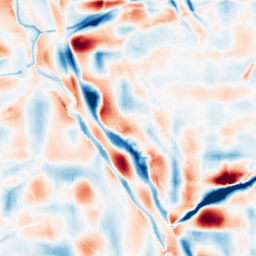
Category: wavelet
Decomposition family: wavelet_dwt
Decomposition parameters: wavelet: sym4
level: 5
Upsampling method: linear_exact
Upsampling parameters: scale: 8
Upsampling scale: 8